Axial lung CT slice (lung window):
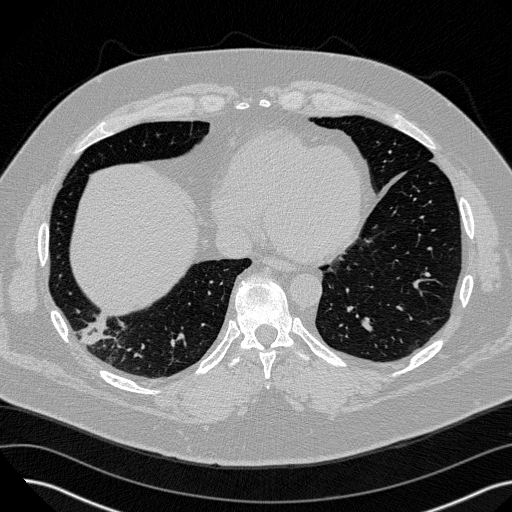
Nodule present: no